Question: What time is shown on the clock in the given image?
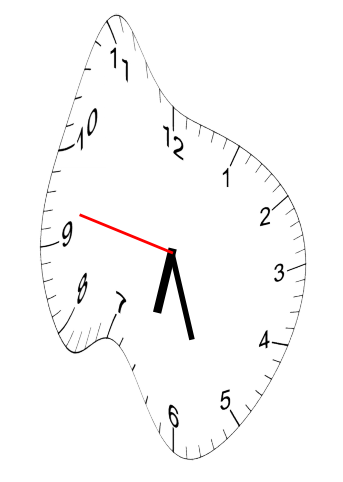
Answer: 06:26:47